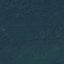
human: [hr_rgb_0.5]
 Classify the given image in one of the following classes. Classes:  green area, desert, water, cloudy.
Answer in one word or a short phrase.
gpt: green area